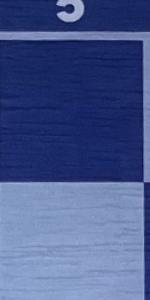
Label: Empty